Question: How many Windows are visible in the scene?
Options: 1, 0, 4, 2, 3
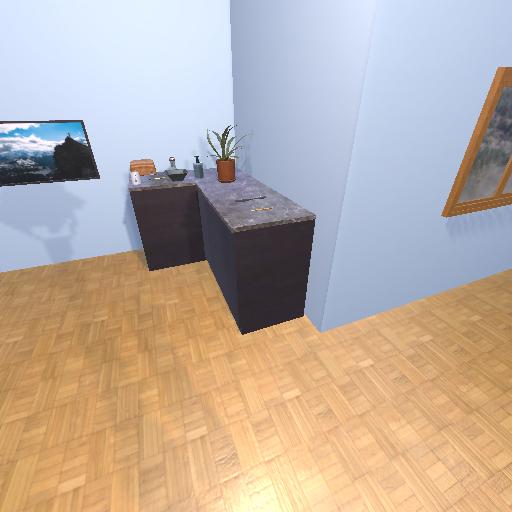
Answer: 1